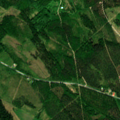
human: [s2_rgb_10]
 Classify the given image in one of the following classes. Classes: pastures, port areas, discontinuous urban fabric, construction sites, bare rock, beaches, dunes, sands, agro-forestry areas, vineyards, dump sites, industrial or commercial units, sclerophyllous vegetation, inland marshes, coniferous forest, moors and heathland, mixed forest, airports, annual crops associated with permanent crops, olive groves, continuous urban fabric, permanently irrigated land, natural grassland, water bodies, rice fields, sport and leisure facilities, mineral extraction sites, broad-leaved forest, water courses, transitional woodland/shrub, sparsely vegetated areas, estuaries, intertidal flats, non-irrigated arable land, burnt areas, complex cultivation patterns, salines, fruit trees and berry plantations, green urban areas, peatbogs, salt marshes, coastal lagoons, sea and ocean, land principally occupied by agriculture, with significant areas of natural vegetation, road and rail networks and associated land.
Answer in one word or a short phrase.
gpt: coniferous forest, mixed forest, transitional woodland/shrub